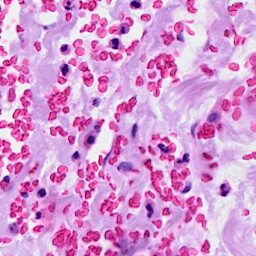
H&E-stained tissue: Breast